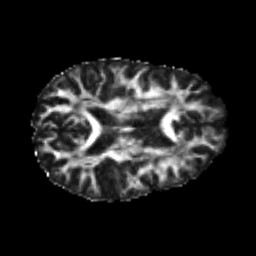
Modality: FA
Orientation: axial
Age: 24
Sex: male
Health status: healthy
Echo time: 0.074 s